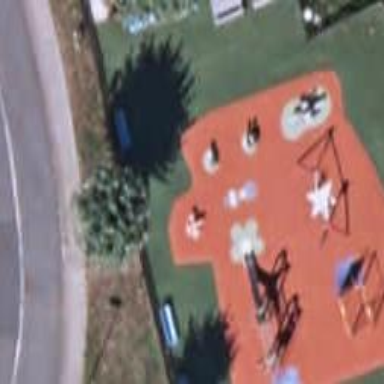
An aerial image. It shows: Playground area for leisure activities on the land.